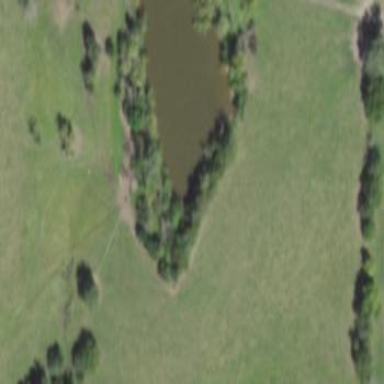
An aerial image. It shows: Pond surrounded by natural water.